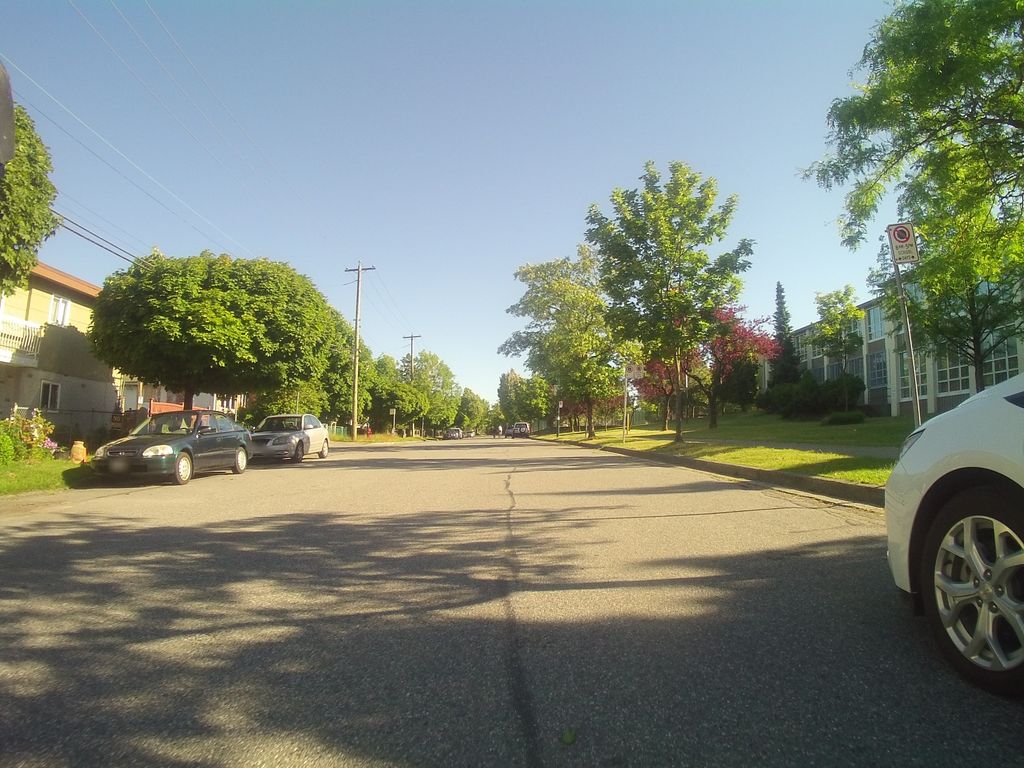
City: vancouver